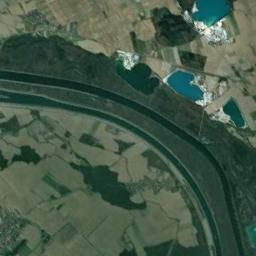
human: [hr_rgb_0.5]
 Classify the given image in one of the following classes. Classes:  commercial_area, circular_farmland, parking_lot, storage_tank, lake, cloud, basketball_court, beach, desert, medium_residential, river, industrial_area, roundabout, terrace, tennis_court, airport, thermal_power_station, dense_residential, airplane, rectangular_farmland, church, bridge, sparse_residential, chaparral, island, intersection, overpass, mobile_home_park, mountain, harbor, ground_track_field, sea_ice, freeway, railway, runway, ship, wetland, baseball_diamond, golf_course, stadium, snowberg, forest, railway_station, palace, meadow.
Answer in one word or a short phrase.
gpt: river